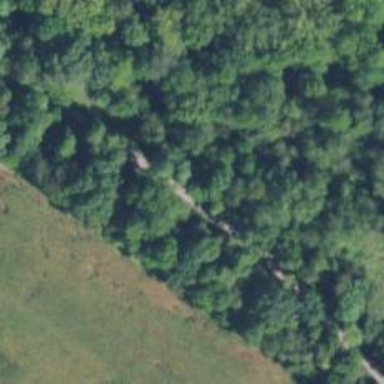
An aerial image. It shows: Abandoned railway.